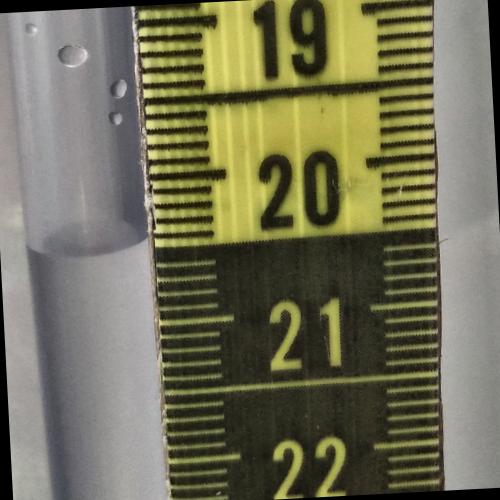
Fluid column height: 20.4 cm